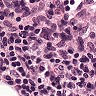
Metastatic tissue present: no